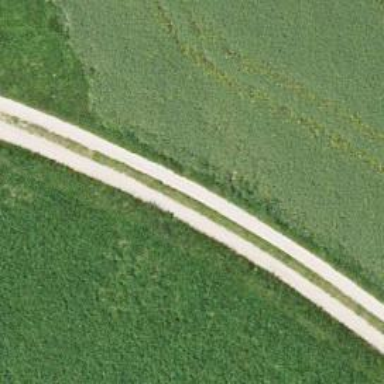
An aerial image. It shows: Gravel track with grade 2 quality.